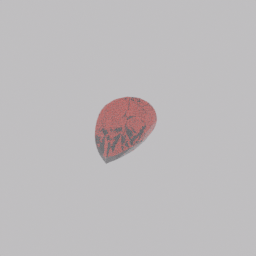
Label: decoration